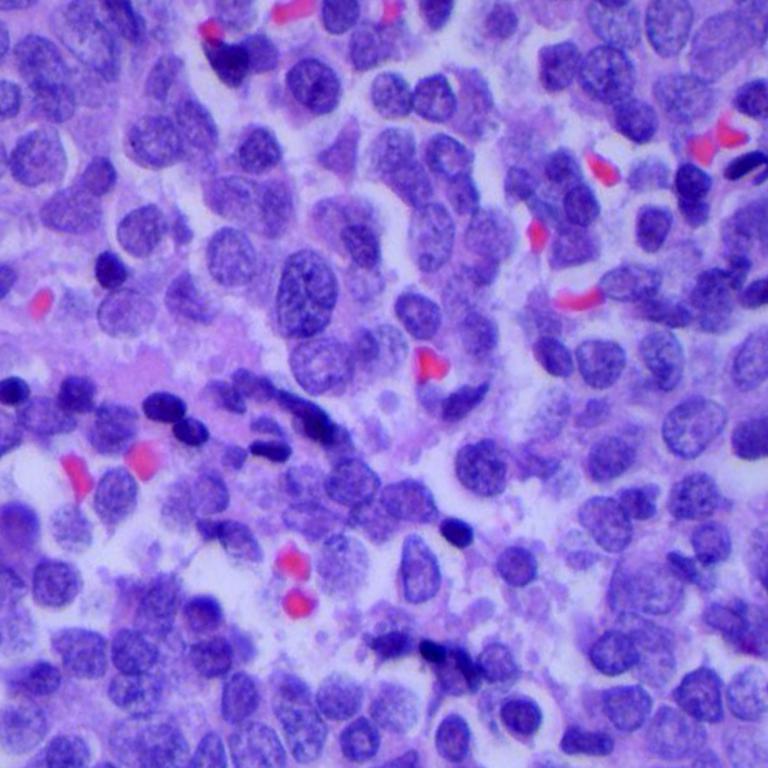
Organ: lung
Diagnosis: squamous carcinomas